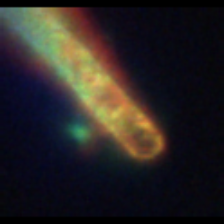
Taxon: Guinardia
Group: Diatoms